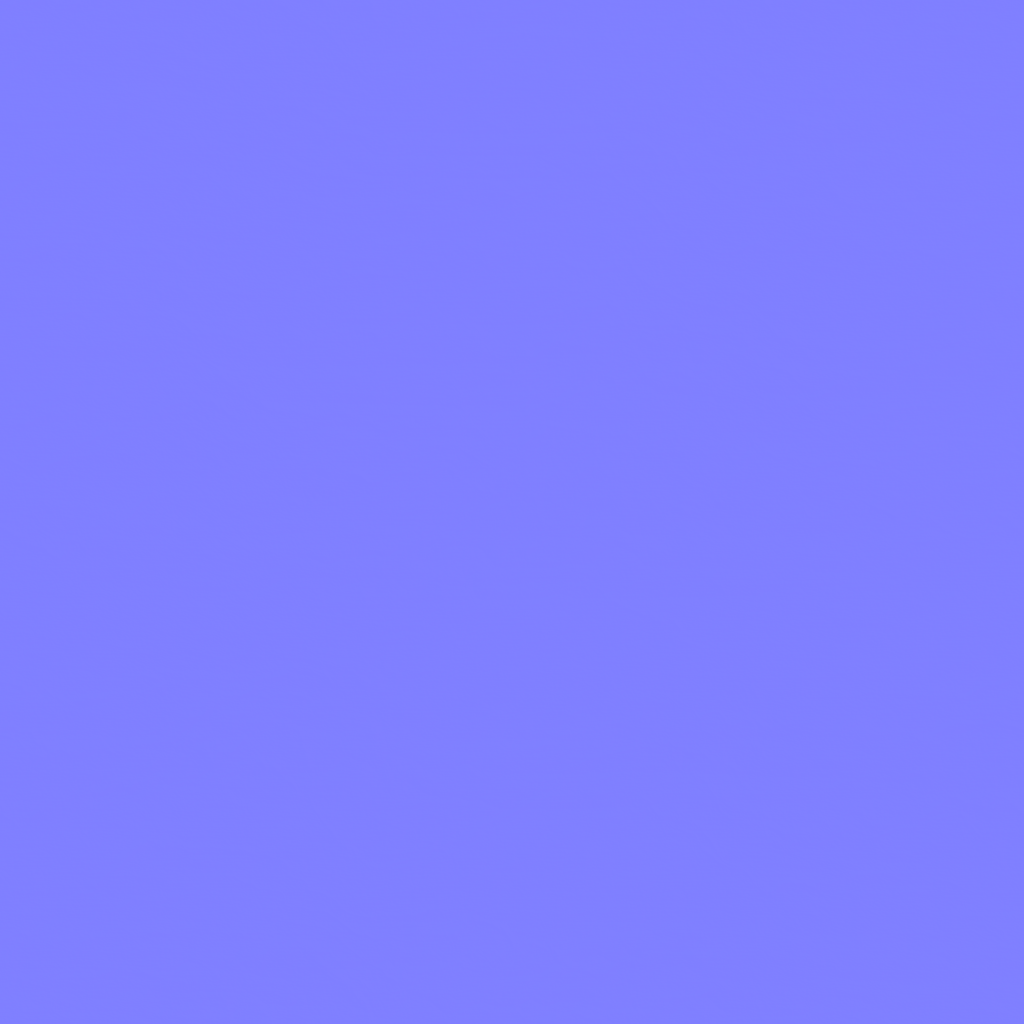
Texture map type: NormalGL